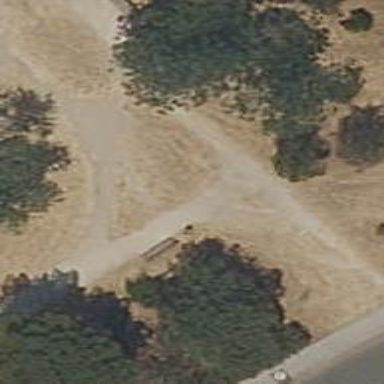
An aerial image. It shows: Footway with sandy surface.